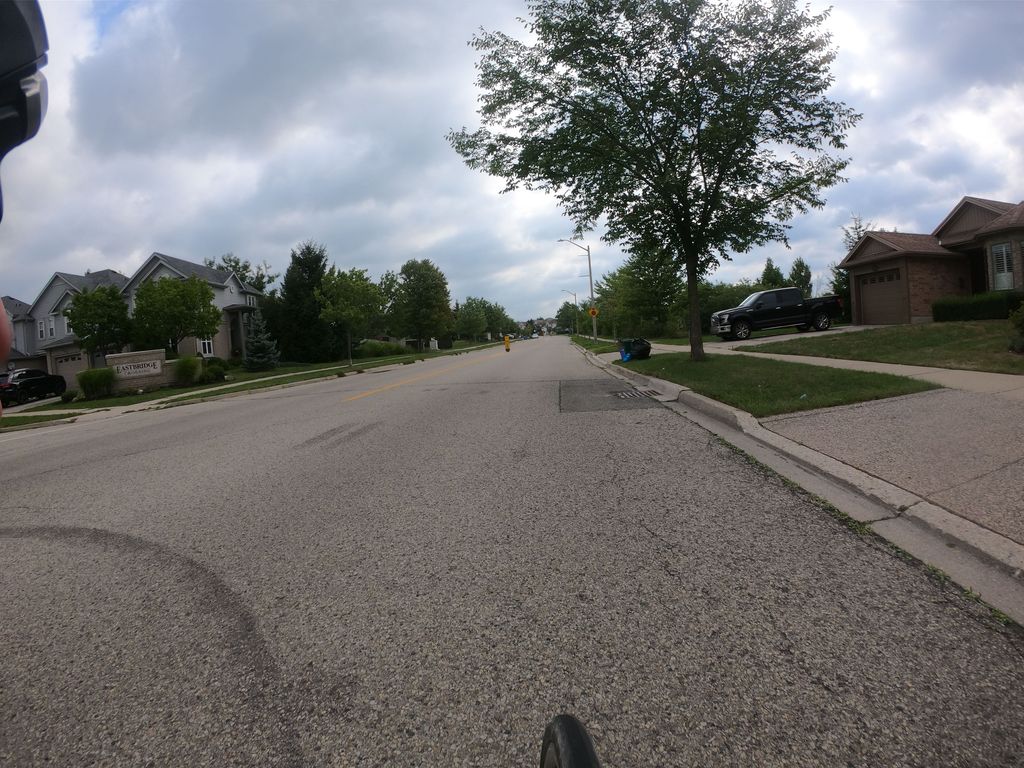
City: kitchener-waterloo